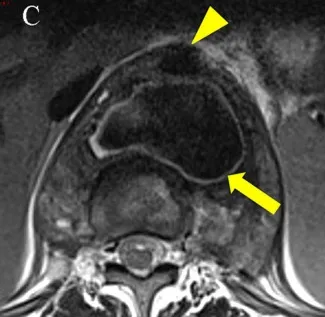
An enhanced MRI scan on 6 November 2021 showed a pseudoaneurysm measuring 5.7 x 3.7 x 5.8 cm. (C) T2WI axial MRI scan showed a cold abscess with flow void signal (thick arrow) located posterior to the thoracic aorta (arrowhead).
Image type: radiology (mri)